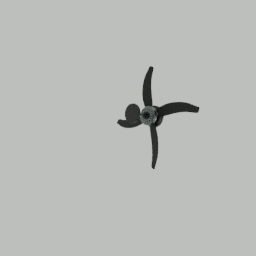
Label: appliances